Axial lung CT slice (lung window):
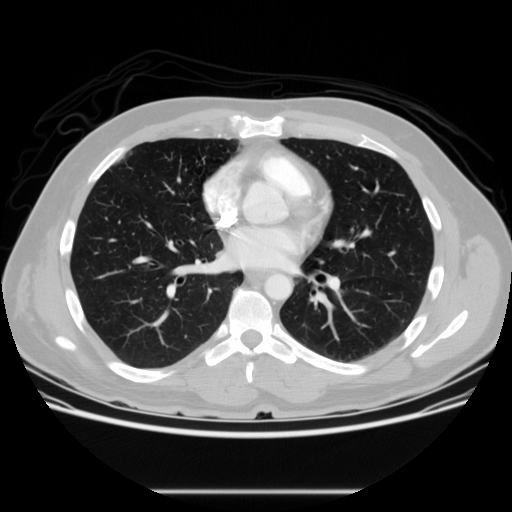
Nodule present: no